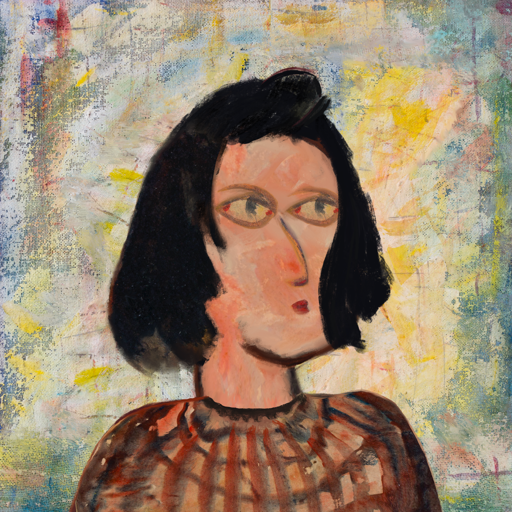
Background: Irani, Head And Neck Side: Roy_Bahadur, Face Side: GypsyMother, Bust: Orphan, Hair Side: Mosgoul, Head Accessory: Blank, Second Necklace: Blank, Necklace: Blank, Baby: Blank